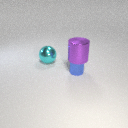
small blue metal cylinder below large purple metal cylinder